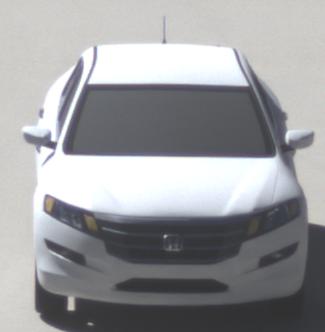
Make: Honda
Model: Crosstour
Detailed model: -
Model produced from: 2009
Model produced until: 2012
Doors: 4
Color: white
Road condition: dry road
Daytime: midday
Contrast: high contrast